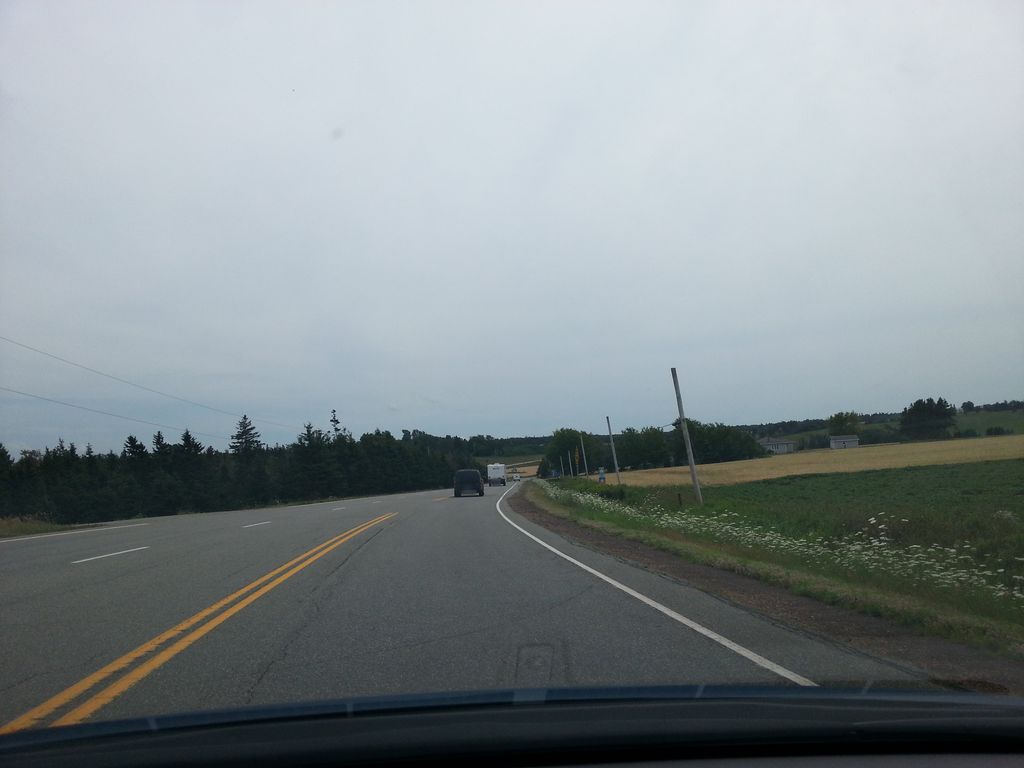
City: charlottetown